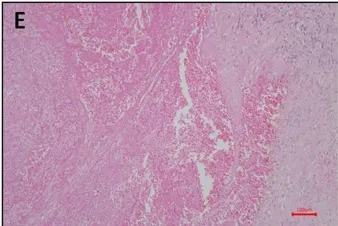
Photomicrograph of liver pathology. . Liver pathology after left partial segmentectomy). (E) Another view of the hematoma. Hematoxylin and eosin stain; magnification, 100X.
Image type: pathology (h&e)